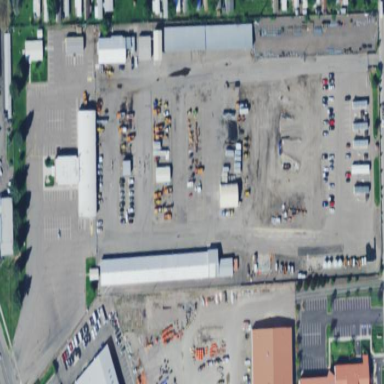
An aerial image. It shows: Industrial area.